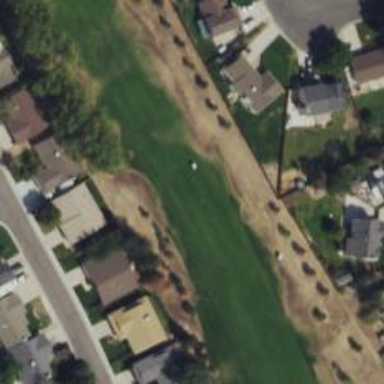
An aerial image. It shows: Grassy area designated as golf fairway.